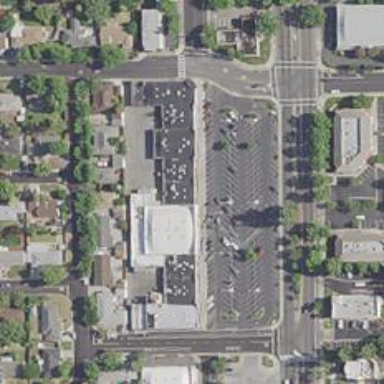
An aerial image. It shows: Supermarket.